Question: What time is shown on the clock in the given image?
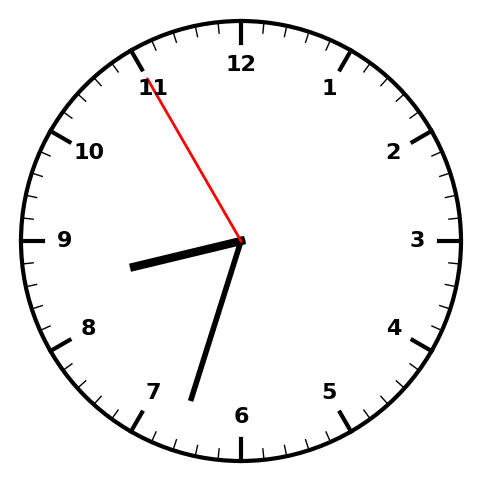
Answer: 08:32:55